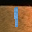
Label: 1